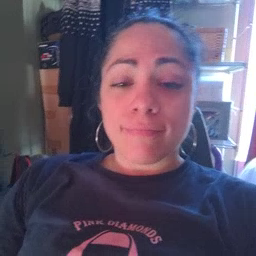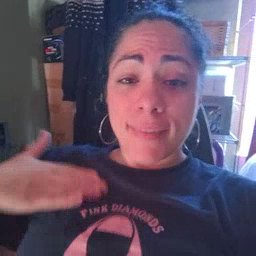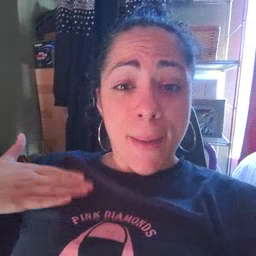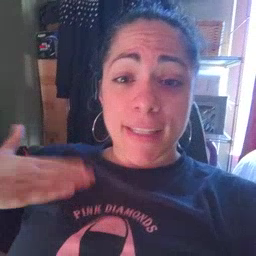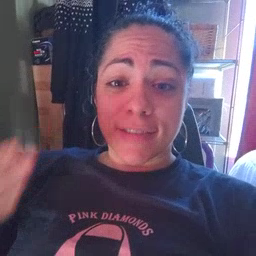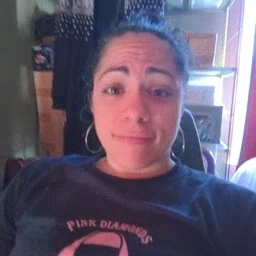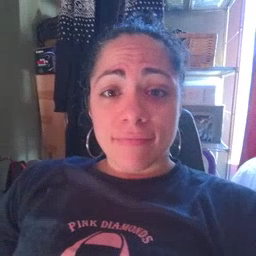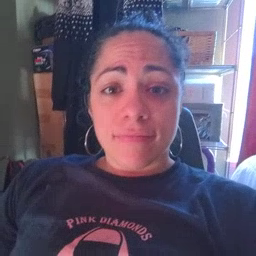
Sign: happy